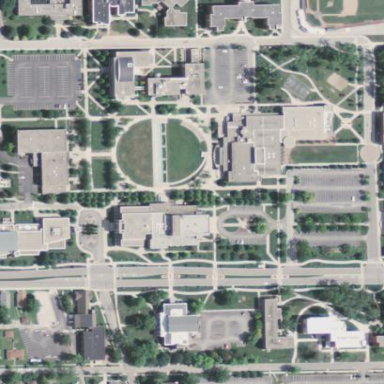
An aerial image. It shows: University.